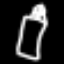
Label: The Eiffel Tower